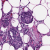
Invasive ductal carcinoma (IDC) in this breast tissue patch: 0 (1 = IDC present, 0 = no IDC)